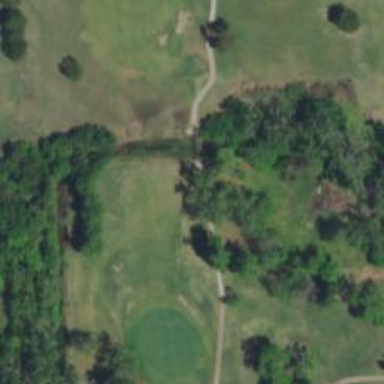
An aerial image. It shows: Service road on bridge designed for golf cartpath.